Question: I subclassed the UITableViewCell in order to customize it, but I think I'm missing something because: 1) It's not working and 2) There are a couple of things I'm confused on. Along with customizing the look of the .xib file, I also changed the backgroundView, and that part is working fine. The part that I least understand/am most confused about is the init method, so I posted that here. If it turns out that is correct, please tell me so I can post more code that be the cause.
I'm sort of confused around the "style" idea and I think I'm just returning a normal UITableViewCell with a different backgroundView. I mean, there's nothing in there that refers to the .xib or does anything but change the .backgroundView from the self:
'''
- (id)initWithStyle:(UITableViewCellStyle)style reuseIdentifier:(NSString *)reuseIdentifier wait: (float) wait fadeOut: (float) fadeOut fadeIn: (float) fadeIn playFor: (float) playFor
{
self = [super initWithStyle:style reuseIdentifier:reuseIdentifier];
if (self) {
CueLoadingView* lview = [[CueLoadingView alloc] initWithFrame:CGRectMake(0, 0, 320, 53)];
self.backgroundView = lview;
[self setWait:wait]; // in turn edits the lview through the backgrounView pointer
[self setFadeOut:fadeOut];
[self setFadeIn:fadeIn];
[self setPlayFor:playFor];
}
return self;
}
'''
Other than the .xib and several setters and getters, this is the only real part of my code, that relates to retrieving a cell.
Additional Information:
1) This is my .xib, which is linked to the class.

2) This is the code that calls/creates the UITableView (the delegate/view controller):
'''
- (UITableViewCell *)tableView:(UITableView *)tableView cellForRowAtIndexPath:(NSIndexPath *)indexPath
{
static NSString *simpleTableIdentifier = @"CueTableCell";
CueTableCell *cell = [tableView dequeueReusableCellWithIdentifier:simpleTableIdentifier];
if (cell == nil) {
cell = [[CueTableCell alloc] initWithStyle:UITableViewCellStyleDefault reuseIdentifier:simpleTableIdentifier wait:5.0 fadeOut:1.0 fadeIn:1.0 playFor:10.0];
[cell updateBarAt:15];
}
return cell;
}
'''
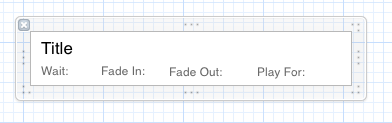
Answer: The easiest way (available since iOS 5.0) to create a custom table view cell in a nib file is to use 'registerNib:forCellReuseIdentifier:' in the table view controller. The big advantage is that 'dequeueReusableCellWithIdentifier:' then automatically instantiates a cell from the nib file if necessary. You don't need the 'if (cell == nil) ...' part anymore.
In 'viewDidLoad' of the table view controller you add
'''
[self.tableView registerNib:[UINib nibWithNibName:@"CueTableCell" bundle:nil] forCellReuseIdentifier:@"CueTableCell"];
'''
and in 'cellForRowAtIndexPath' you just do
'''
CueTableCell *cell = [tableView dequeueReusableCellWithIdentifier:@"CueTableCell"];
// setup cell
return cell;
'''
Cells loaded from a nib file are instantiated using 'initWithCoder', you can override that in your subclass if necessary. For modifications to the UI elements, you should override 'awakeFromNib' (don't forget to call "super").